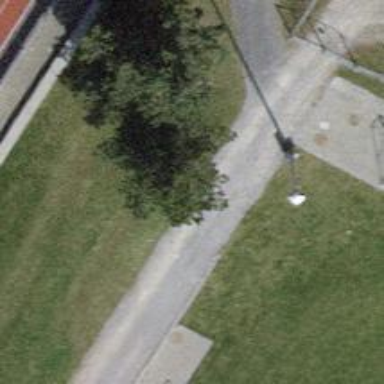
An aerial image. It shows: Urban area featuring tree as natural element.